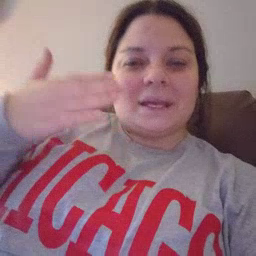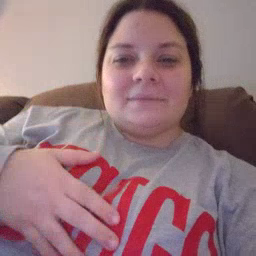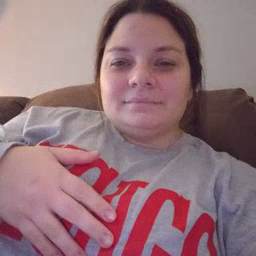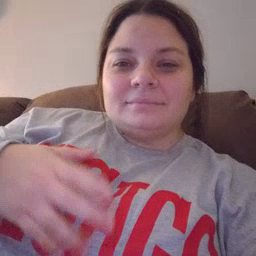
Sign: happy